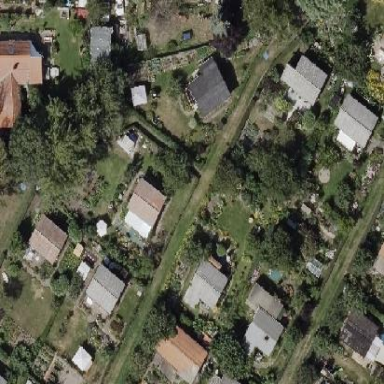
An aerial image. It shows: Plot in the allotments area marked by fence.